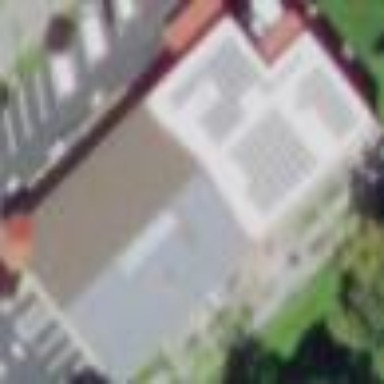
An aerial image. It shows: Social facility for food bank.